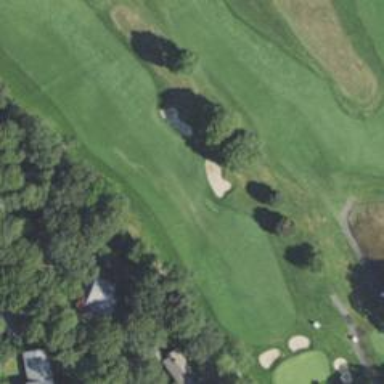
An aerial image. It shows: Golf hole.